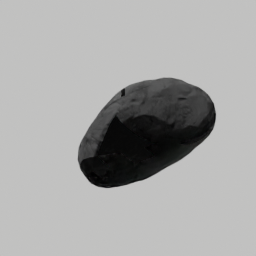
Label: nature